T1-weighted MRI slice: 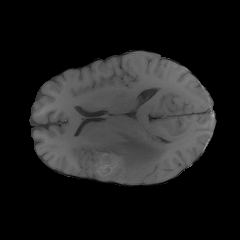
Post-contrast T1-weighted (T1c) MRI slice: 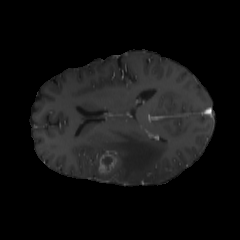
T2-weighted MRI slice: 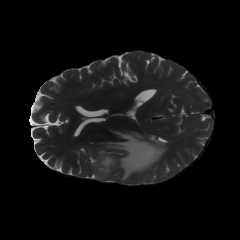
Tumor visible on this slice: yes